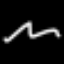
Label: squiggle